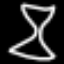
Label: hourglass